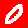
Digit: 0